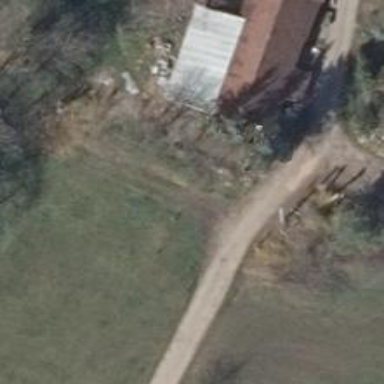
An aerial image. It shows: Gravel driveway serving as service road.